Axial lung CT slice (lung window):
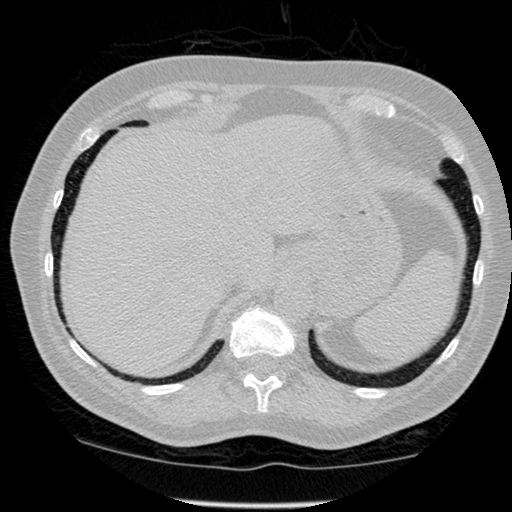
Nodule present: no